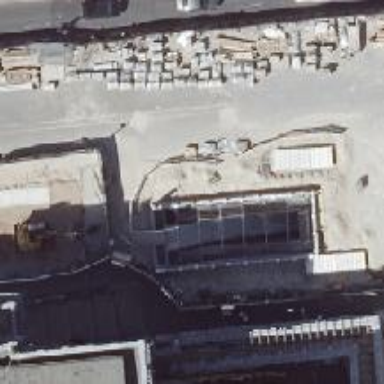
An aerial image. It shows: Subway entrance.